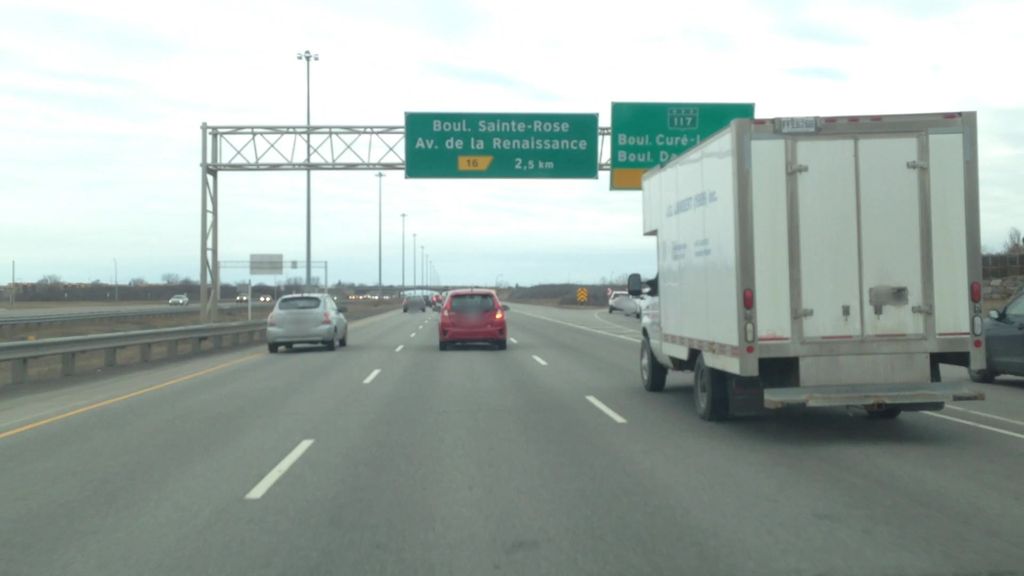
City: montreal